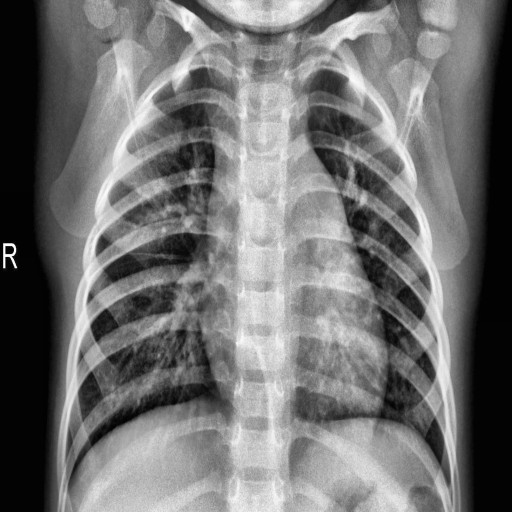
Finding: PNEUMONIA